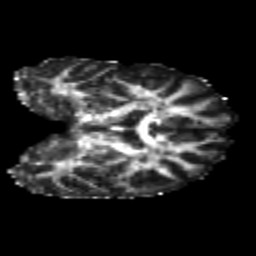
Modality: FA
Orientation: coronal
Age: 21
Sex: female
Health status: healthy
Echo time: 0.074 s